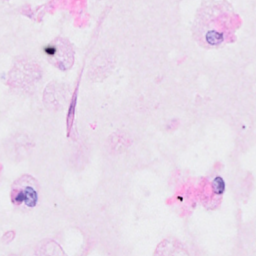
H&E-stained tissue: Breast